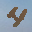
Label: 4